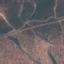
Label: HerbaceousVegetation